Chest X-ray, PA view. Patient: 50 years old, sex F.
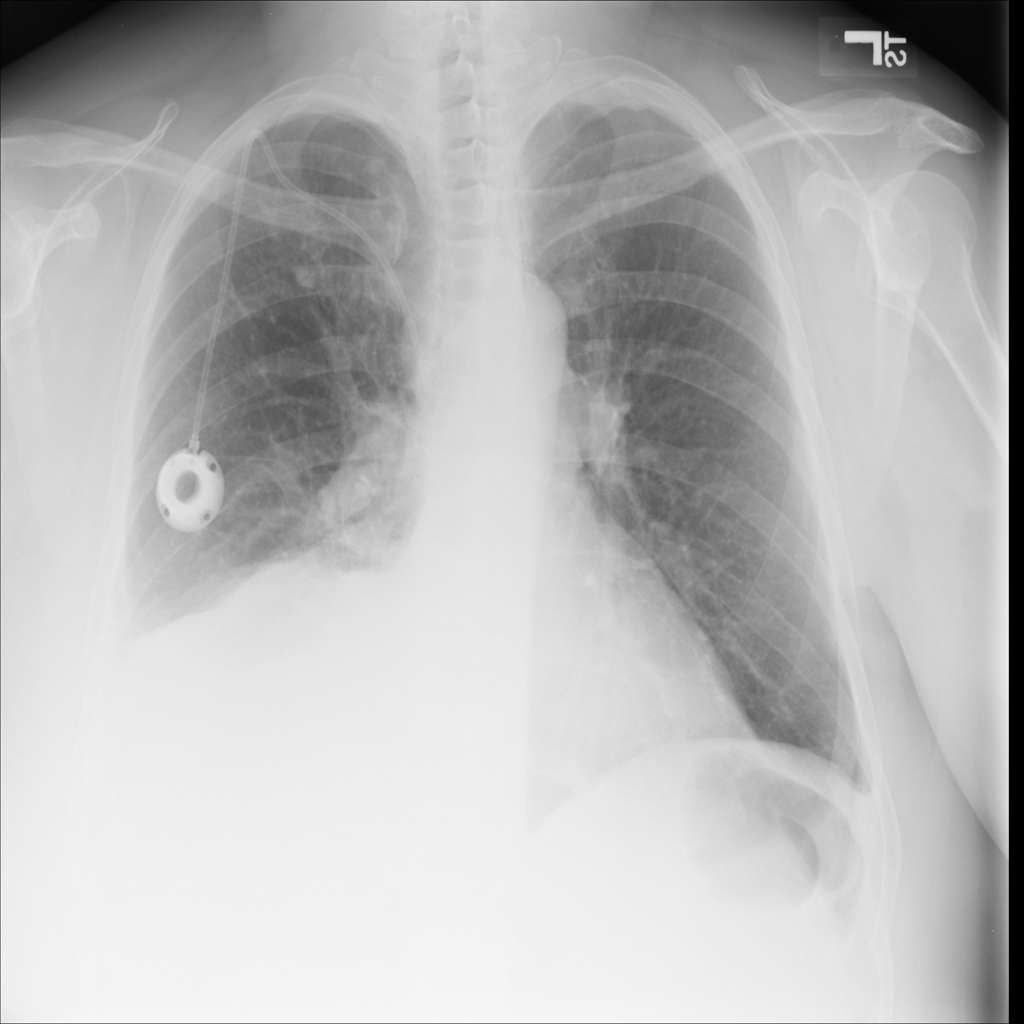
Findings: Effusion